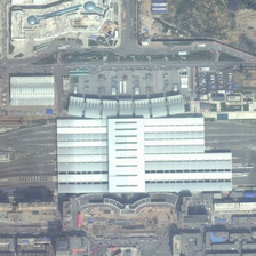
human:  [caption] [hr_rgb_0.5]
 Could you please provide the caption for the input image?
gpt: The area of the railway station is very large.

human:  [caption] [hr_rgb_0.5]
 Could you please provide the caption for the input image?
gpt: Many cars are parked in front of the station.

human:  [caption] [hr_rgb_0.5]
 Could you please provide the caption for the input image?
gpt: Many cars are parked outside the station.

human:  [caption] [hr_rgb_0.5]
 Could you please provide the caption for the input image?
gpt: The railway station is very large.

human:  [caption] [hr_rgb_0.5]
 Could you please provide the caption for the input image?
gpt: The railway station is very large.